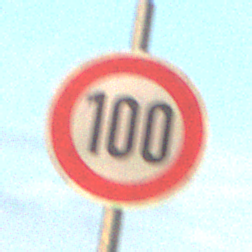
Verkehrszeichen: Geschwindigkeit100
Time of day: SunriseSunset
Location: Outdoor (Suburban)
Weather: PartlyCloudy
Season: NotSpecified
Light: Natural